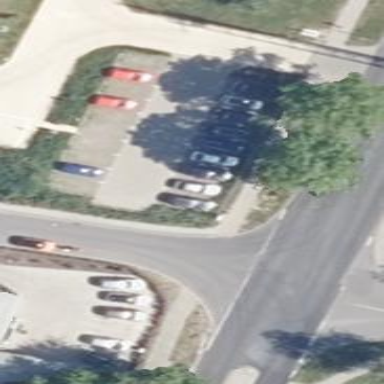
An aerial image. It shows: Parking area with surface.